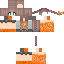
A female human skin with medium skin, wearing brown long hair dressed in a blue hoodie and black pants, featuring a closed mouth.